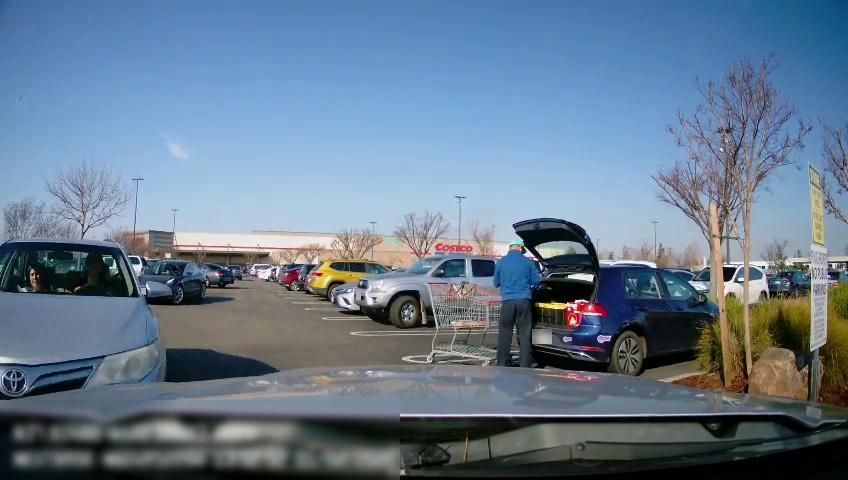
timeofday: Day
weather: Sunny
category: Drivable Space
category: Vehicles | Car
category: Vehicles | Car
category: Vehicles | Car
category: Vehicles | SUV
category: Vehicles | Car
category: Vehicles | Car
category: Vehicles | Car
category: Vehicles | Van
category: Vehicles | Truck
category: Vehicles | Car
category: Vehicles | SUV
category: Vehicles | SUV
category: Vehicles | Car
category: Vehicles | Car
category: Pedestrians
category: Vehicles | SUV
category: Vehicles | Truck
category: Traffic | Signs
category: Traffic | Signs